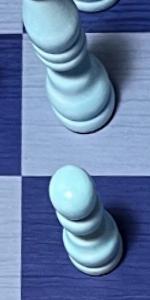
Label: Pawn_White